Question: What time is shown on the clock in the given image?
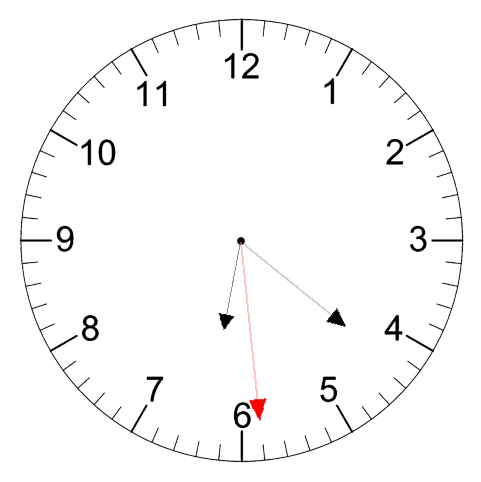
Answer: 06:21:29